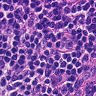
Metastatic tissue present: no